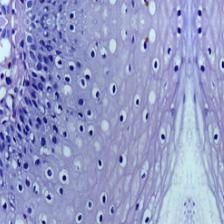
Diagnosis: Normal